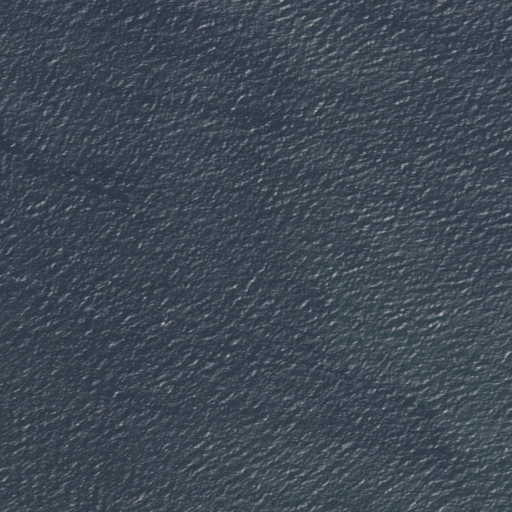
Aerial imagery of bar in Massachusetts named Mikes Ledge containing only open water